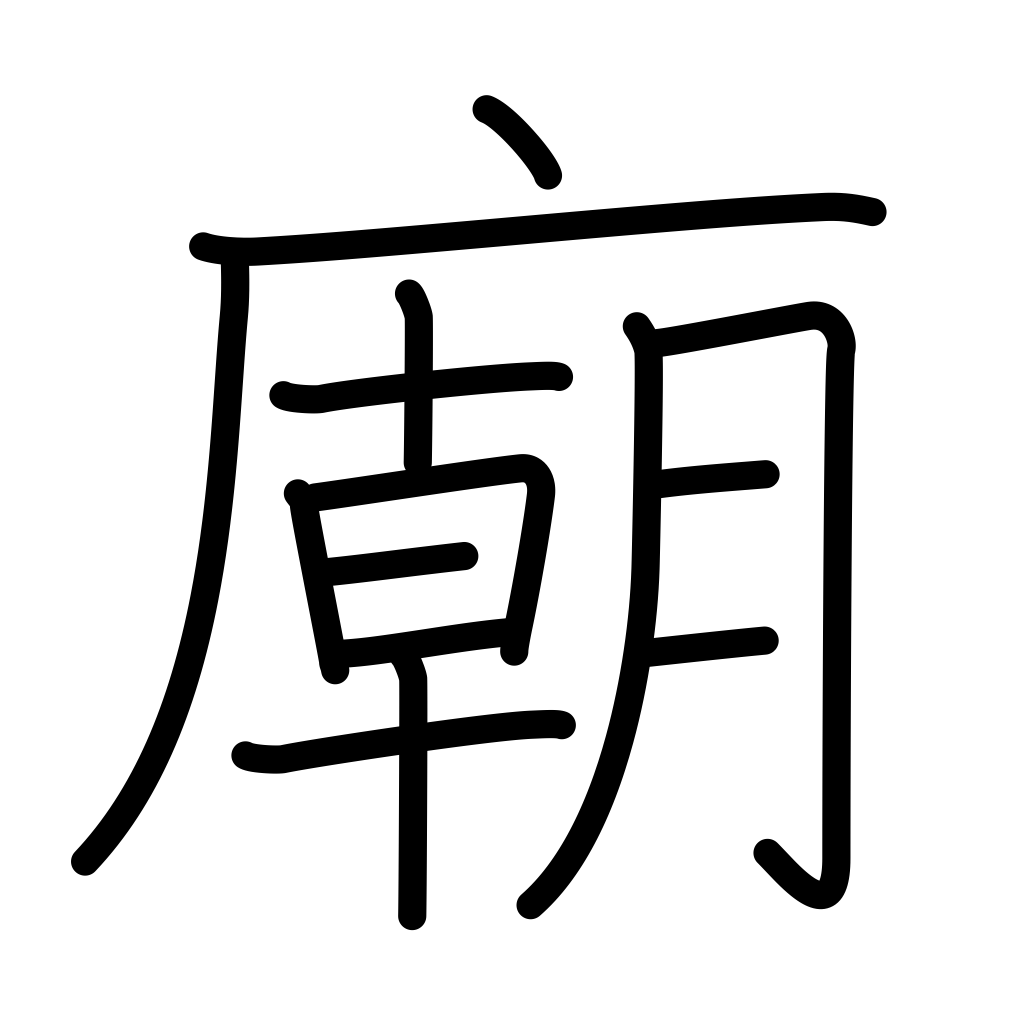
Meaning: mausoleum, shrine, palace